【题型】解答题　【知识点】平面几何　【难度】medium
如图，在$\odot O$中，$\angle ACB$是直角，$D$为$\widehat{BC}$的中点，$DE$为$\odot O$的切线交$AB$的延长线于点$E$．连接$CD$，$BD$．

(1) 点$O$与$AB$的位置关系是\underline{\quad$O$在线段$AB$上\quad}，线段$CD$与线段$BD$的数量关系是\underline{\quad$CD = BD$\quad}；

(2) 过$E$点作$EF \perp AE$，与$AD$的延长线交于点$F$．根据题意补全图形，判断$\triangle DEF$的形状，并说明理由；

(3) 在（2）的条件下，若$\odot O$的半径为$3$，$DE = 4$，求$CD$的长．
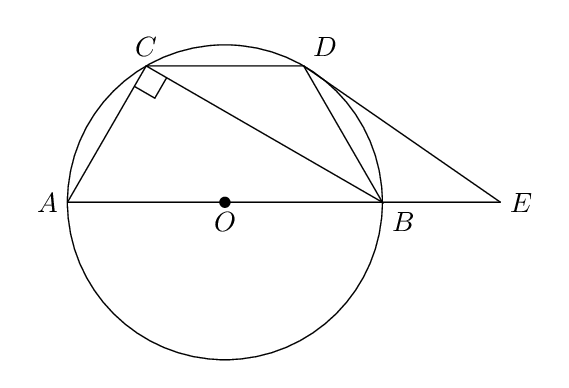
【解答】
\noindent \textcolor{red}{【答案】}
(1) $O$在线段$AB$上；$CD = BD$；
(2) 补图见解析，$\triangle DEF$为等腰三角形；
(3) $CD = \dfrac{6\sqrt{5}}{5}$．

% ================== 分析部分 ==================
\noindent \textcolor{red}{【分析】}
(1) 根据圆周角定理与弧、弦、圆心角定理可得答案；
(2) 补图如下，连接$OD$，证明$\angle ADO + \angle EDF = 90^\circ$，$\angle DAO + \angle EDF = 90^\circ$，结合$\angle F + \angle DAO = 90^\circ$，可得$\angle F = \angle EDF$，进一步可得结论；
(3) 如图，过$D$作$DH \perp AB$于$H$，求解$OE = \sqrt{3^2 + 4^2} = 5$，$DH = \dfrac{12}{5}$，$OH = \sqrt{OD^2 - DH^2} = \dfrac{9}{5}$，$BH = 3 - \dfrac{9}{5} = \dfrac{6}{5}$，可得$BD = \sqrt{BH^2 + DH^2} = \dfrac{6\sqrt{5}}{5}$，从而可得答案．

% ================== 详解部分 ==================
\noindent \textcolor{red}{【详解】}
(1) 解：$\because \angle ACB$是直角，
$\therefore AB$为直径，
$\because O$为圆心，
$\therefore O$在线段$AB$上；
$\because D$为$\widehat{BC}$的中点，
$\therefore \widehat{CD} = \widehat{BD}$，
$\therefore CD = BD$；

(2) 解：补图如下，$\triangle DEF$为等腰三角形，理由如下：

连接$OD$，
$\because DE$为$\odot O$的切线交$AB$的延长线于点$E$，
$\therefore \angle ODE = 90^\circ$，
$\therefore \angle ADO + \angle EDF = 90^\circ$，
$\because OA = OD$，
$\therefore \angle OAD = \angle ODA$，
$\therefore \angle DAO + \angle EDF = 90^\circ$，
$\because AE \perp EF$，
$\therefore \angle F + \angle DAO = 90^\circ$，
$\therefore \angle F = \angle EDF$，
$\therefore ED = EF$，
$\therefore \triangle EDF$是等腰三角形；

(3) 解：如图，过$D$作$DH \perp AB$于$H$，

$\because \odot O$的半径为$3$，$DE = 4$，$\angle ODE = 90^\circ$，
$\therefore OE = \sqrt{3^2 + 4^2} = 5$，
$\because S_{\triangle ODE} = \dfrac{1}{2}OD \times DE = \dfrac{1}{2}DH \times OE$，
$\therefore \dfrac{1}{2} \times 3 \times 4 = \dfrac{1}{2} \times 5 \times DH$，
$\therefore DH = \dfrac{12}{5}$，
$\therefore OH = \sqrt{OD^2 - DH^2} = \dfrac{9}{5}$，
$\therefore BH = 3 - \dfrac{9}{5} = \dfrac{6}{5}$，
$\therefore BD = \sqrt{BH^2 + DH^2} = \dfrac{6\sqrt{5}}{5}$，
$\therefore CD = BD = \dfrac{6\sqrt{5}}{5}$．

% ================== 点睛部分 ==================
\noindent \textcolor{red}{【点睛】} 本题考查的是勾股定理的应用，圆周角定理的应用，弦、弧、圆心角之间的关系，切线的性质，作出合适的辅助线是解本题的关键．
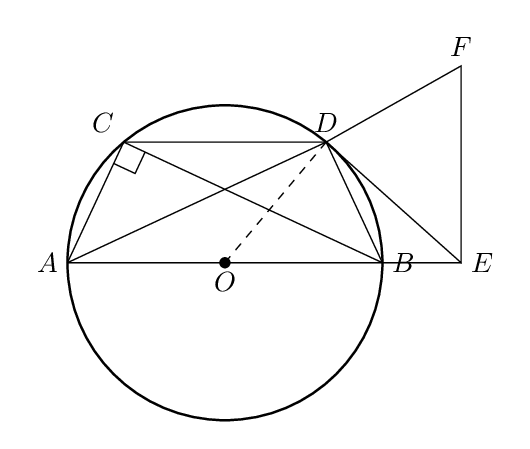
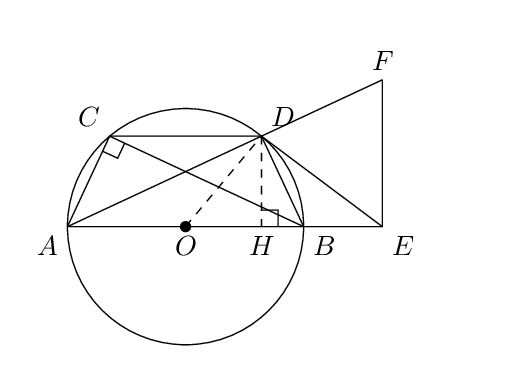